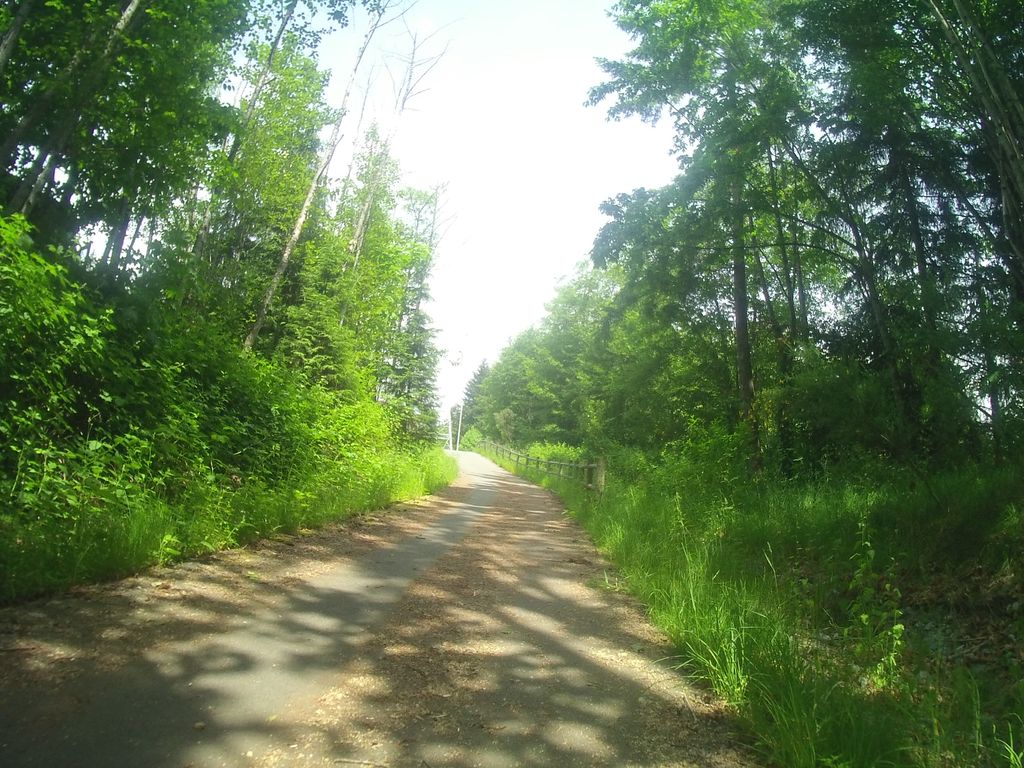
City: vancouver